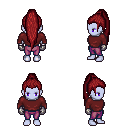
a pixel art fantasy rpg character, female body template, dark elf, purple skin, maroon long-sleeve shirt, magenta pants, brunette extra-long topknot hairstyle, metal gloves, four views (front, back, left, right), 2x2 character sprite sheet, small pixel art, hard edges, no anti-aliasing